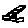
Label: car